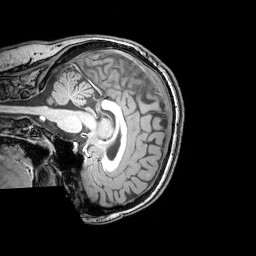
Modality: T1w
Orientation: sagittal
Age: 20
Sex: female
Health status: healthy
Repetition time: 0.081 s
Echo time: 0.037 s